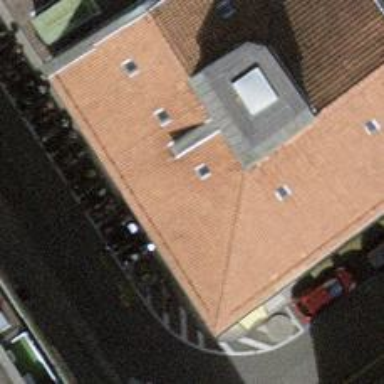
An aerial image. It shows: Restaurant.